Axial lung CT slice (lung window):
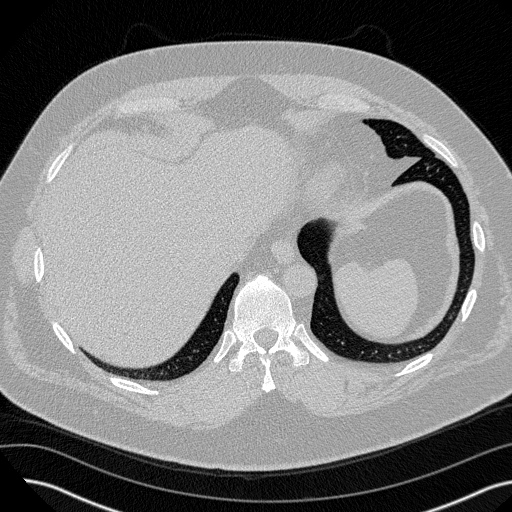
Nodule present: no